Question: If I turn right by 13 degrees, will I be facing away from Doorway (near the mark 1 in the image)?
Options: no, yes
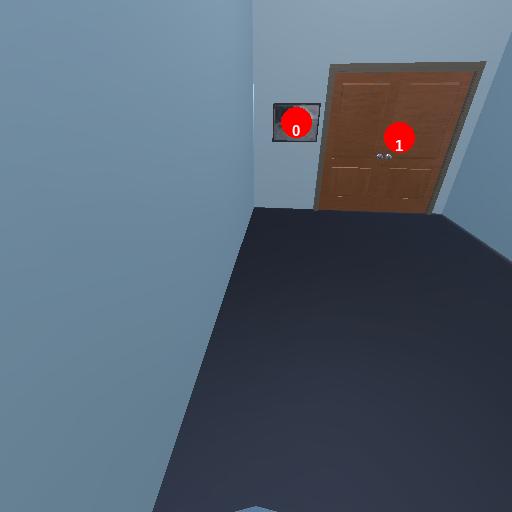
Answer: no